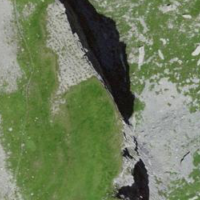
EUNIS habitat code: 48
Species observed at this site:
Silene acaulis
Bartsia alpina